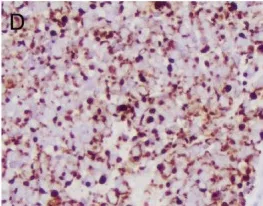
Histological and immunophenotypical features of the clival mass. (D) Magnified view of the cytokeratin CAM 5.2 stain showing perinuclear dot-like pattern.
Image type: pathology (immunostaining)